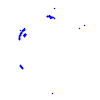
Particle: pion